Question: In an empty *.fsx file in my F# Project I get the error:
'Invalid namespace, module, type or union case name'

I never had this problem before, What went wrong? How can I fix this?
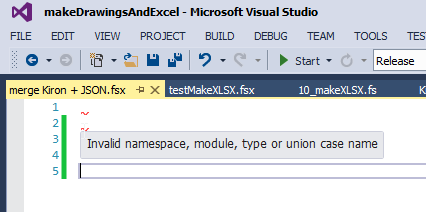
Answer: to fix this either:
- '+'- 'module ...''module ''merge Kiron and JSON'''